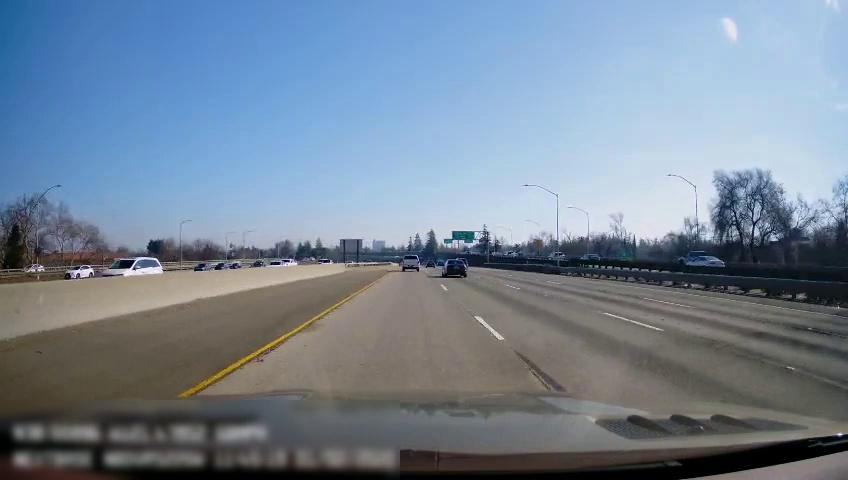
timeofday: Day
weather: Sunny
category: Vehicles | Van
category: Vehicles | Car
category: Vehicles | Car
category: Vehicles | Car
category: Vehicles | Car
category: Vehicles | Car
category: Vehicles | Car
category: Vehicles | Truck
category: Vehicles | Car
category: Vehicles | SUV
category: Vehicles | Car
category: Drivable Space
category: Vehicles | Truck
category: Vehicles | Truck
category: Vehicles | Car
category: Vehicles | SUV
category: Vehicles | Car
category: Vehicles | Car
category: Vehicles | Car
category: Lanes | Current Lane
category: Lanes | Current Lane
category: Lanes | Alternate Lane
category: Lanes | Alternate Lane
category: Lanes | Alternate Lane
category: Traffic | Signs
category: Traffic | Signs
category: Traffic | Signs